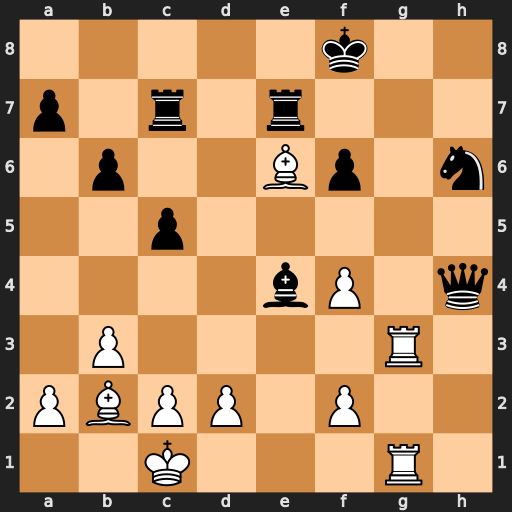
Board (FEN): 5k2/p1r1r3/1p2Bp1n/2p5/4bP1q/1P4R1/PBPP1P2/2K3R1
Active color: w
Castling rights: -
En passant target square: -
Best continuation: Rg8+ Nxg8 Rxg8#